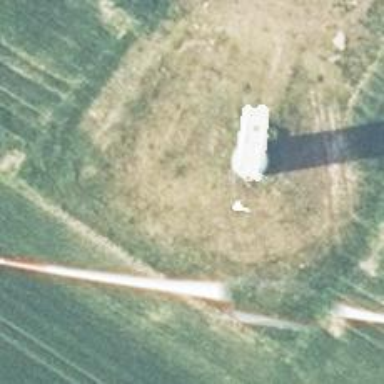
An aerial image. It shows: Wind power generator.